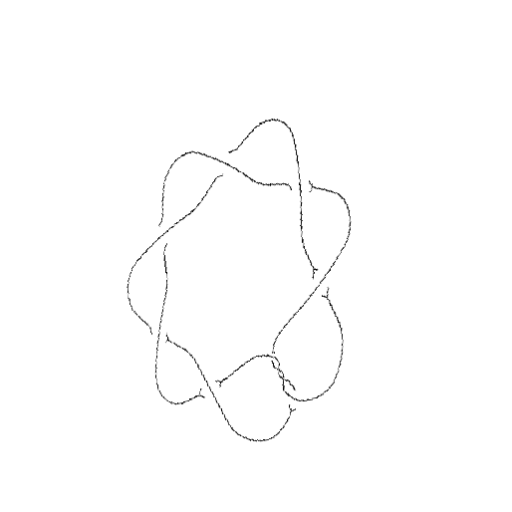
Crossing number: 10